Field crop: tomato
Growth stage: 1
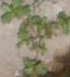
Species: portulaca